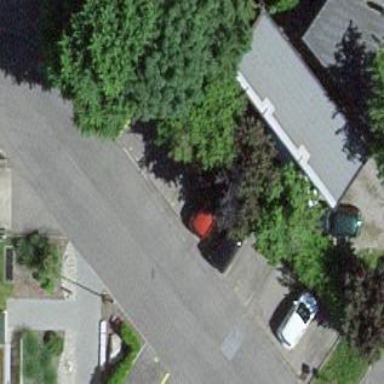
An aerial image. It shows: Parking area with surface.